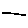
Label: line